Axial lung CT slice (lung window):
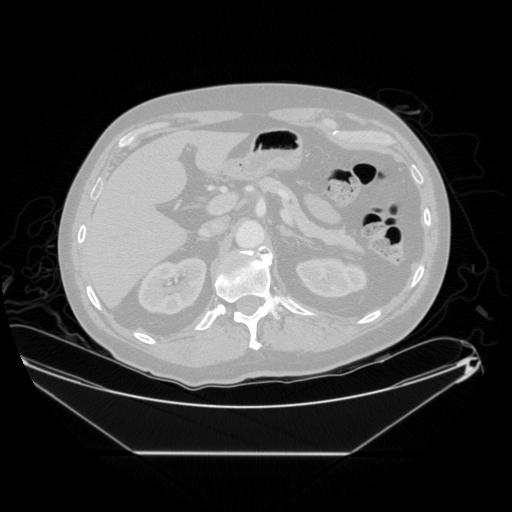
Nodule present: no